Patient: sex F, age 57
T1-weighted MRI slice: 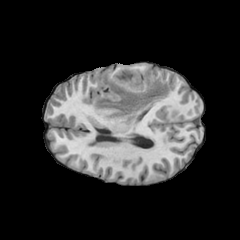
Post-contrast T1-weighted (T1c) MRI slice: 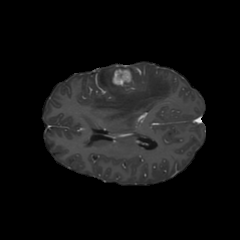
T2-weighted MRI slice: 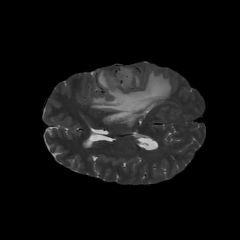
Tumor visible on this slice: yes
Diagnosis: Glioblastoma, IDH-wildtype
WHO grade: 4